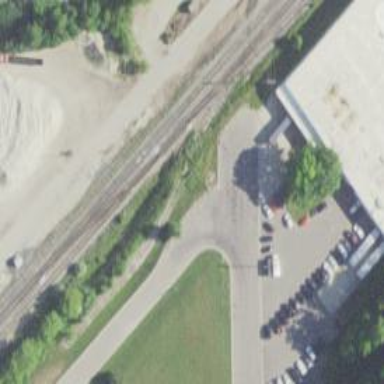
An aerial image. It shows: Railway siding with rails.